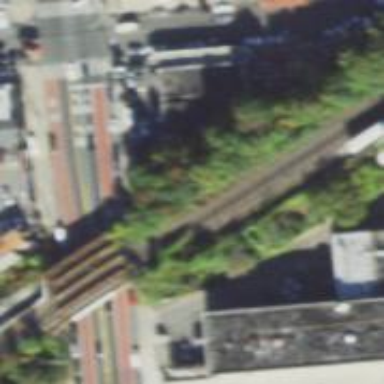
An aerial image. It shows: Railway bridge.